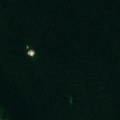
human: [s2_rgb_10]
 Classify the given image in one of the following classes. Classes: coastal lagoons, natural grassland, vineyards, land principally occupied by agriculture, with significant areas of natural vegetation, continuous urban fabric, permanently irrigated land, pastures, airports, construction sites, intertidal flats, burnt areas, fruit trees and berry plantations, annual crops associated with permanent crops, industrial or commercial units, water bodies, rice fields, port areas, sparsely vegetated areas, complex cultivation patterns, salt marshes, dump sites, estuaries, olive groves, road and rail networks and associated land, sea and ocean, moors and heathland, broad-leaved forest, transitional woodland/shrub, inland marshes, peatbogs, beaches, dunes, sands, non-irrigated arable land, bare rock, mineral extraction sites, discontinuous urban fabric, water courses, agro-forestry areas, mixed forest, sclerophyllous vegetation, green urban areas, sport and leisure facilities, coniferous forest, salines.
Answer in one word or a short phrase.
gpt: sea and ocean